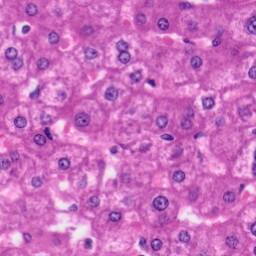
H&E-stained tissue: Liver